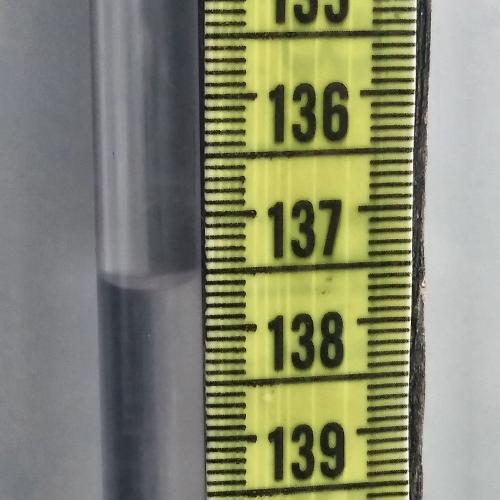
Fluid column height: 137.6 cm